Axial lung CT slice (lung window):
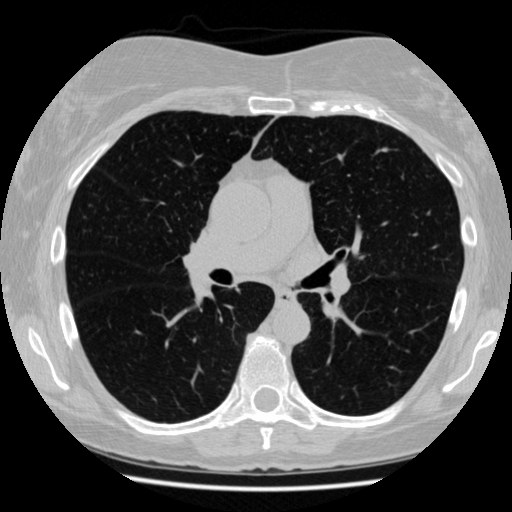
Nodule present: no